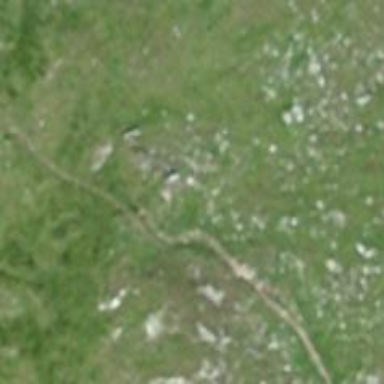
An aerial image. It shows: Path.